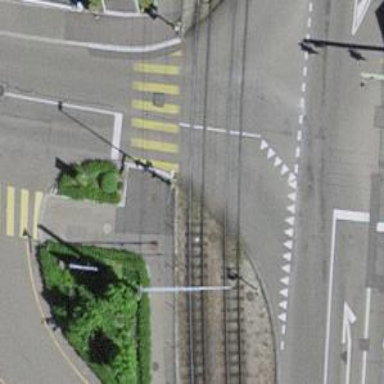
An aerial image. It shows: Level crossing along the railway.